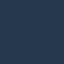
Land use / land cover: SeaLake